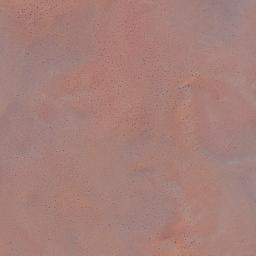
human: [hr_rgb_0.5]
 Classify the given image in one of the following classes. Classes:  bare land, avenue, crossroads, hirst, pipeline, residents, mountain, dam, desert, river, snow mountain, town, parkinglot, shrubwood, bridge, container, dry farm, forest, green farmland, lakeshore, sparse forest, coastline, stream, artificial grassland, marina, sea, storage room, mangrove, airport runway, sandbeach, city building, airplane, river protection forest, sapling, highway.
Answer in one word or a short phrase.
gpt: desert